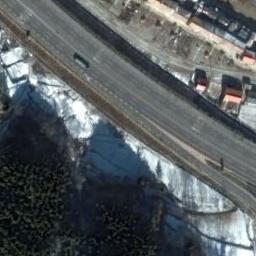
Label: freeway